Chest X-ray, AP view. Patient: 45 years old, sex F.
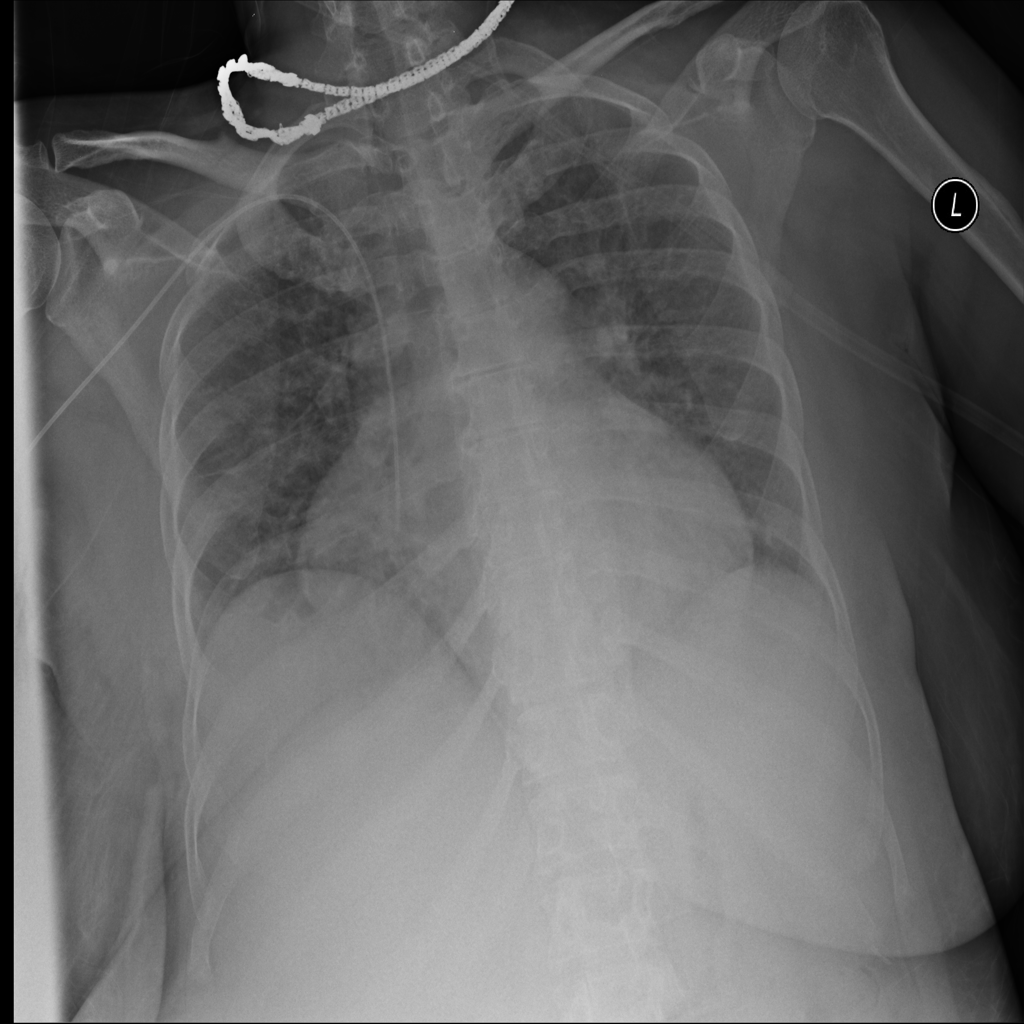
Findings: Cardiomegaly, Effusion